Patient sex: M
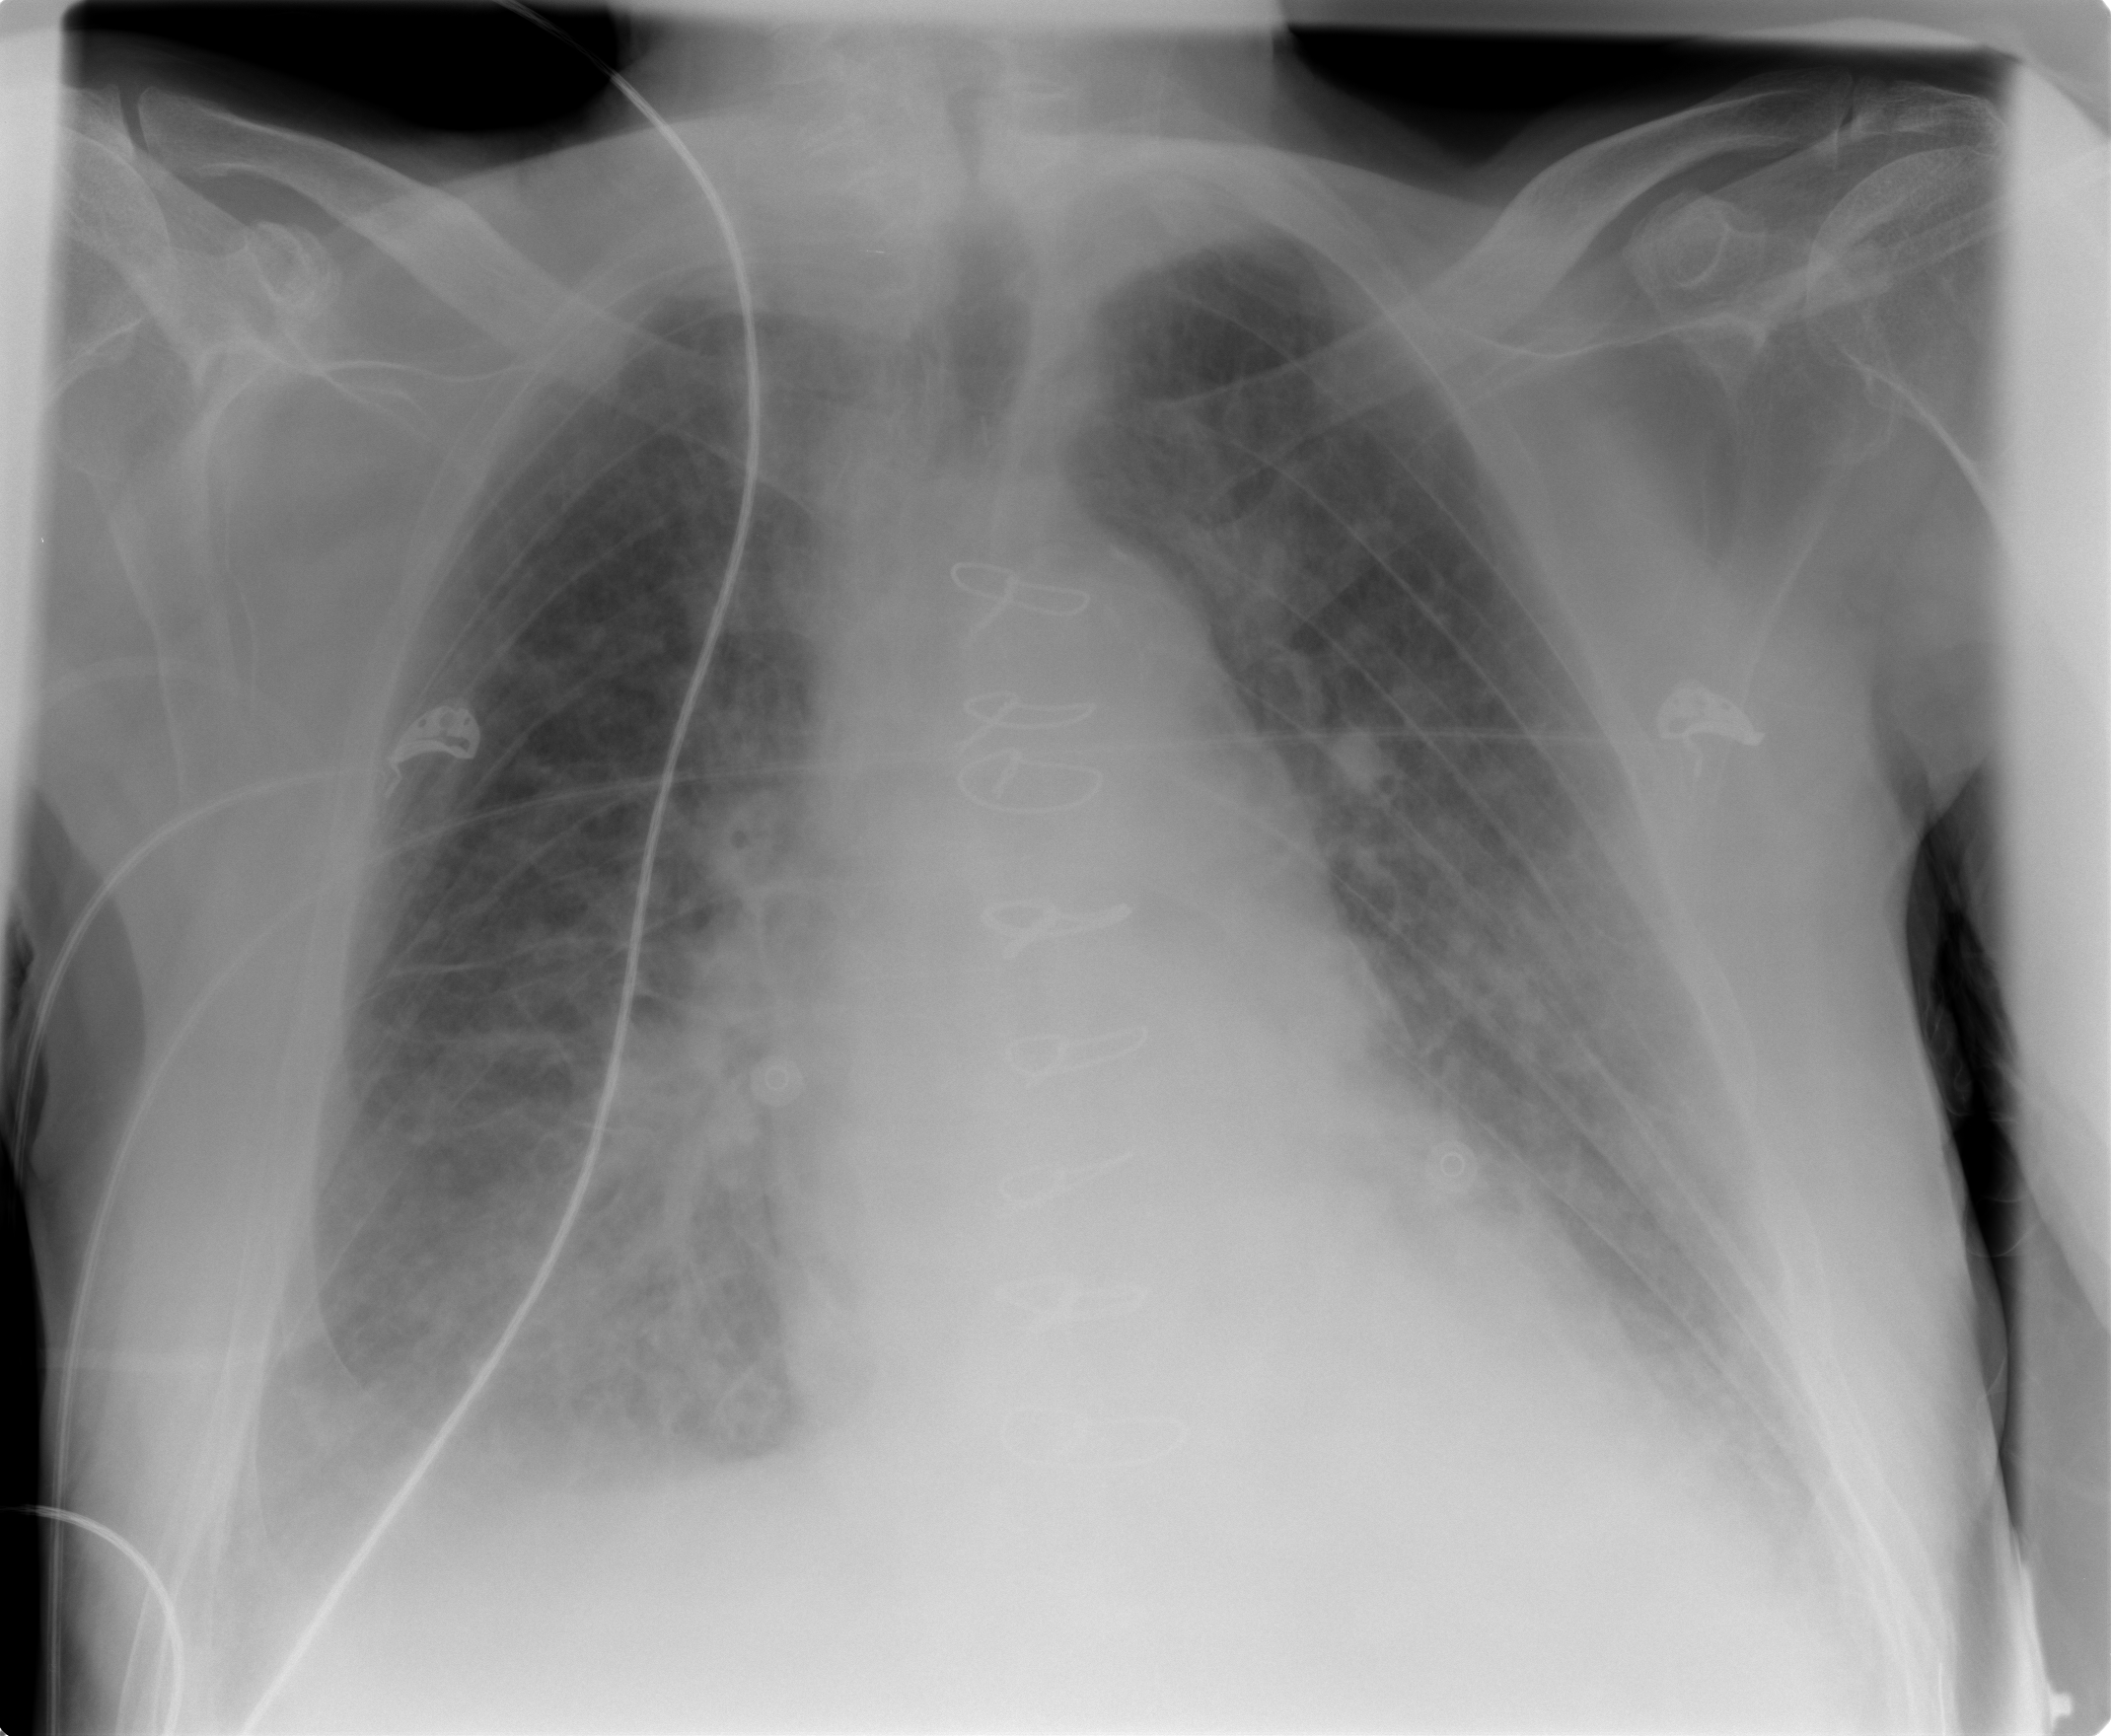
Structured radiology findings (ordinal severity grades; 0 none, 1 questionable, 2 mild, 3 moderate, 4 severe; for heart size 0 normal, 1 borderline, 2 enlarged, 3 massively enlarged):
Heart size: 2
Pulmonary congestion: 3
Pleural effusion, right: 2
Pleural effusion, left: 1
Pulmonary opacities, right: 3
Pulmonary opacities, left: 2
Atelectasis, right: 3
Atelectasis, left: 2